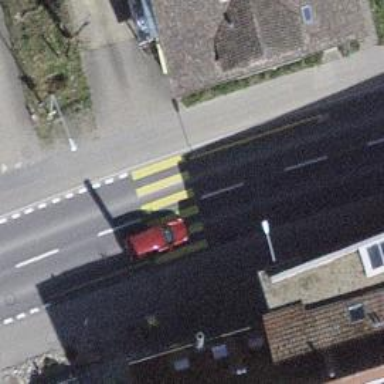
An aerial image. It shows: Uncontrolled zebra crossing on the road.